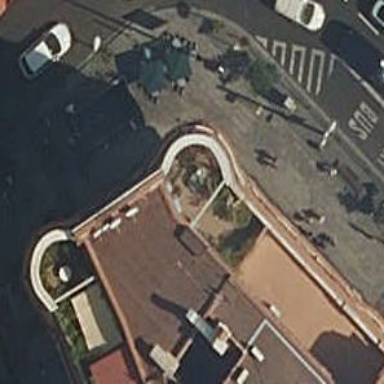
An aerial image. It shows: Restaurant.